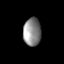
Tissue: lung
Cell type: Endothelial cells
Senescence score: 0.5598
Nuclear area (px): 488
Mean DAPI intensity: 137.656